Question: I'm currently going through Oreilly's 3D Programming for iOS book and translating everything from C++ to Objective - C for numerous purposes including later optimization and in depth understanding of functions and APIs. I'd much rather learn to leverage the new GLKit rather rely on C++'s currently language specifically for iOS development. Below is the translated code I have so far for creating the 3D cone model the book provides. Unfortunately, only one sliver of both the bottom disk and the cone itself appear and I have no idea why. Would anyone be able to assist me in this. Please, if you see any optimizations (which I haven't gone over yet because I'm still translating) or suggestions for better ways of doing anything I would love to hear some feed back. I really would like assistance in finding the issue though. I've been looking for a few days without results. Attached below is an image of what I'm outputting (it should be a full 3D rounded cone).

'''
//
// IRenderingEngine2.m
// HelloArrow
//
// Created by TheGamingArt on 3/4/13.
// Copyright (c) 2013 Brandon Levasseur. All rights reserved.
//
#import "IRenderingEngine2.h"
#define STRINGIFY(A) #A
#import "Simple.frag"
#import "Simple.vert"
static const float RevolutionsPerSecond = 1;
static const float AnimationDuration = 0.25f;
static const float coneSlices = 40.f;
static const int numberOfConeVerticies = ((coneSlices/*number of coneSlices*/ +1) *2);
static const int numberOfDiskVerticies = (coneSlices + 2);
typedef struct{
GLKVector3 Position;
GLKVector4 Color;
}Vertex;
typedef struct{
GLKQuaternion Start; //starting orientation
GLKQuaternion End; //ending orientation
GLKQuaternion Current; //current interpolated orientation
float Elapsed; //time span in seconds for a slerp fraction between 0 and 1
float Duration; //time span in seconds for a slerp fraction between 0 and 1
}Animation; //enables smooth 3D transitions
@interface IRenderingEngine2(){
GLuint framebuffer;
GLuint colorRenderbuffer;
GLuint depthRenderbuffer; //Because of this being 3D, need depthRender. If only 2d, only need colorRender
float currentAngle; //angles in degrees
float desiredAngle; //added for smooth rotation transition
Vertex cone[numberOfConeVerticies];
Vertex disk[numberOfDiskVerticies];
Animation animation;
GLuint simpleProgram;
}
-(float) getRotationDirection;
-(void)applyRotation:(float)degrees;
-(GLuint)buildProgramWithVertex:(const char *)vShaderSource andFragment:(const char *)fShaderSource;
-(void)applyOrthoWithMaxX:(float)maxX andMaxY:(float)maxY;
-(GLuint)buildShaderWithSource:(const char *)source shaderType:(GLenum)type;
-(GLKQuaternion) quaternionCreateFromVectors:(GLKVector3)v0 :(GLKVector3)v1;
@end
@implementation IRenderingEngine2
-(id)init{
self = [super init];
if (self) {
glGenRenderbuffers(1, &colorRenderbuffer);
glBindRenderbuffer(GL_RENDERBUFFER, colorRenderbuffer);
}
return self;
}
-(void)setRenderWidth:(int)width andHeight:(int)height{
const float coneRadius = 0.5f;
const float coneHeight = 1.866f;
// const int coneSlices = 40;
{
//Generate vertices for the disk....
//Uses triangle fan so the total number of vertices is n+2: one exxtra vertex for the center and another for closing the loop
//Allocate space for the disk vertices.
//m_disk.resize(coneSlices + 2)
int vertexIterator = 0;
disk[vertexIterator].Color = GLKVector4Make(0.75f, 0.75f, 0.75f, 1.0f);
disk[vertexIterator].Position.x = 0.0f;
disk[vertexIterator].Position.y = 1.0f - coneHeight;
disk[vertexIterator].Position.z = 0.0f;
vertexIterator++;
//Initialize the rim vertices of the triangle fan
const float dtheta = M_2_PI / coneSlices;
for (float theta = 0.0f; vertexIterator != numberOfDiskVerticies; theta += dtheta) {
disk[vertexIterator].Color = GLKVector4Make(0.75f, 0.75f, 0.75f, 1.0f);
disk[vertexIterator].Position.x = coneRadius * cosf(theta);
disk[vertexIterator].Position.y = 1 - coneHeight;
disk[vertexIterator].Position.z = coneRadius * sinf(theta);
vertexIterator++;
}
}
{
//Generate vertices for body of cone
int vertexIterator = 0;
//Initialize the vertices of the triangle strip.
const float dtheta = M_2_PI /coneSlices;
for (float theta = 0; vertexIterator != numberOfConeVerticies ; theta += dtheta) {
//Grayscale gradient
float brightness = abs(sinf(theta)); // creates a grayscale gradient as a cheap way to simulate lighting.. aka baked lighting hack
GLKVector4 color = GLKVector4Make(brightness, brightness, brightness, 1);
//Apex vertex
cone[vertexIterator].Position = GLKVector3Make(0.0f, 1.0f, 0.0f);
cone[vertexIterator].Color = color;
vertexIterator++;
//Rim vertex
cone[vertexIterator].Position.x = coneRadius * cosf(theta);
cone[vertexIterator].Position.y = 1 - coneHeight;
cone[vertexIterator].Position.z = coneRadius * sinf(theta);
cone[vertexIterator].Color = color;
vertexIterator++;
}
}
//Create the depth buffer
glGenRenderbuffers(1, &depthRenderbuffer);
glBindRenderbuffer(GL_RENDERBUFFER, depthRenderbuffer);
glRenderbufferStorage(GL_RENDERBUFFER, GL_DEPTH_COMPONENT16, width * [[UIScreen mainScreen] scale], height * [[UIScreen mainScreen] scale]);
//Create the framebuffer object and attach the color buffer.
glGenFramebuffers(1, &framebuffer);
glBindFramebuffer(GL_FRAMEBUFFER, framebuffer);
glFramebufferRenderbuffer(GL_FRAMEBUFFER, GL_COLOR_ATTACHMENT0, GL_RENDERBUFFER, colorRenderbuffer);
glFramebufferRenderbuffer(GL_FRAMEBUFFER, GL_DEPTH_ATTACHMENT, GL_RENDERBUFFER, depthRenderbuffer);
//Bind the color buffer for rendering
glBindRenderbuffer(GL_RENDERBUFFER, colorRenderbuffer);
glViewport(0, 0, width * [[UIScreen mainScreen] scale], height * [[UIScreen mainScreen] scale]);
glEnable(GL_DEPTH_TEST);
simpleProgram = [self buildProgramWithVertex:SimpleVertexShader andFragment:SimpleFragmentShader];
glUseProgram(simpleProgram);
//Set the Projection Matrix
GLint projectionUniform = glGetUniformLocation(simpleProgram, "Projection");
GLKMatrix4 projectionMatrix = GLKMatrix4MakeFrustum(-1.6f, 1.6f, -2.4f, 2.4f, 5.0f, 10.0f);
glUniformMatrix4fv(projectionUniform, 1.0f, 0.0f, &projectionMatrix.m00);
}
-(void)render{
GLuint positionSlot = glGetAttribLocation(simpleProgram, "Position");
GLuint colorSlot = glGetAttribLocation(simpleProgram, "SourceColor");
glClearColor(0.5f, 0.5f, 0.5f, 1.0f);
glClear(GL_COLOR_BUFFER_BIT | GL_DEPTH_BUFFER_BIT);
glEnableVertexAttribArray(positionSlot);
glEnableVertexAttribArray(colorSlot);
// animation.Current.w = 1.0f;
// animation.End.w = 1.0f;
// animation.Start.w = 1.0f;
GLKMatrix4 rotation = GLKMatrix4MakeWithQuaternion(animation.Current);
//Set the model-view matrix
GLint modelviewUniform = glGetUniformLocation(simpleProgram, "Modelview");
GLKMatrix4 modelviewMatrix = GLKMatrix4Translate(rotation, 0.0f, 0.0f, -7.0f);
glUniformMatrix4fv(modelviewUniform, 1.0f, 0.0f, &modelviewMatrix.m00);
//Draw the cone
{
GLsizei stride = sizeof(Vertex);
const GLvoid *pCoords = &cone[0].Position.x;
const GLvoid *pColors = &cone[0].Color.r; //changed here to r from x for Red
glVertexAttribPointer(positionSlot, 3, GL_FLOAT, GL_FALSE, stride, pCoords);
glVertexAttribPointer(colorSlot, 4, GL_FLOAT, GL_FALSE, stride, pColors);
glDrawArrays(GL_TRIANGLE_STRIP, 0, sizeof(cone)/sizeof(Vertex));
}
//Draw the disk that caps off the base of the cone
{
GLsizei stride = sizeof(Vertex);
const GLvoid *pCoords = &disk[0].Position.x;
const GLvoid *pColors = &disk[0].Color.r; //changed from x to r
glVertexAttribPointer(positionSlot, 3, GL_FLOAT, GL_FALSE, stride, pCoords);
glVertexAttribPointer(colorSlot, 4, GL_FLOAT, GL_FALSE, stride, pColors);
glDrawArrays(GL_TRIANGLE_FAN, 0, sizeof(disk)/sizeof(Vertex));
}
glDisableVertexAttribArray(positionSlot);
glDisableVertexAttribArray(colorSlot);
}
-(void)updateAnimationForTime:(float)timeStep{
NSString *currentQuaternion = NSStringFromGLKQuaternion(animation.Current);
NSString *endQuaternion = NSStringFromGLKQuaternion(animation.End);
if ([currentQuaternion isEqualToString:endQuaternion]) {
return;
}
animation.Elapsed += timeStep;
if (animation.Elapsed >= AnimationDuration) {
animation.Current = animation.End;
}
else{
float mu = animation.Elapsed / AnimationDuration;
animation.Current = GLKQuaternionSlerp(animation.Start, animation.End, mu);
}
}
-(void)onRotate:(enum DeviceOrientation) orientation{
GLKVector3 direction;
switch (orientation) {
case DeviceOrientationUnknown:
case DeviceOrientationPortrait:
direction = GLKVector3Make(0.0f, 1.0f, 0.0f);
break;
case DeviceOrientationPortraitUpsideDown:
direction = GLKVector3Make(0.0f, -1.0f, 0.0f);
break;
case DeviceOrientationFaceDown:
direction = GLKVector3Make(0.0f, 0.0f, -1.0f);
break;
case DeviceOrientationFaceUp:
direction = GLKVector3Make(0.0f, 0.0f, 1.0f);
break;
case DeviceOrientationLandscapeLeft:
direction = GLKVector3Make(+1.0f, 0.0f, 0.0f);
break;
case DeviceOrientationLandscapeRight:
direction = GLKVector3Make(-1.0f, 0.0f, 0.0f);
break;
}
animation.Elapsed = 0;
animation.Start = animation.Current = animation.End;
// animation.End = GLKQuaternionMakeWi
GLKVector3 vector = GLKVector3Make(0.0f, 1.0f, 0.0f);
animation.End = [self quaternionCreateFromVectors:vector :direction];
// (GLKVector3Make(0.0f, 1.0f, 0.0f), direction);
}
-(float)getRotationDirection{
float delta = desiredAngle - currentAngle;
// NSLog(@"delta: %f", delta);
if (delta == 0) {
return 0;
}
bool counterclockwise = ((delta > 0 && delta <= 180) || (delta < -180));
float test = counterclockwise ? +1.0 : -1.0;
NSLog(@"Return Value: %f",test );
return counterclockwise ? +1 : -1; //problem
}
-(void)applyRotation:(float)degrees{
}
-(void)applyOrthoWithMaxX
:(float)maxX andMaxY:(float)maxY{
}
-(GLuint)buildProgramWithVertex:(const char *)vShaderSource andFragment:(const char *)fShaderSource{
GLuint vertexShader = [self buildShaderWithSource:vShaderSource shaderType:GL_VERTEX_SHADER];
GLuint fragmentShader = [self buildShaderWithSource:fShaderSource shaderType:GL_FRAGMENT_SHADER];
GLuint programHandle = glCreateProgram();
glAttachShader(programHandle, vertexShader);
glAttachShader(programHandle, fragmentShader);
glLinkProgram(programHandle);
GLint linkSuccess;
glGetProgramiv(programHandle, GL_LINK_STATUS, &linkSuccess);
if (linkSuccess == GL_FALSE) {
GLchar messages[256];
glGetProgramInfoLog(programHandle, sizeof(messages), 0, &messages[0]);
NSLog(@"%s", messages);
exit(1);
}
return programHandle;
}
-(GLuint)buildShaderWithSource:(const char *)source shaderType:(GLenum)type{
GLuint shaderHandle = glCreateShader(type);
glShaderSource(shaderHandle, 1, &source, 0);
glCompileShader(shaderHandle);
GLint compileSuccess;
glGetShaderiv(shaderHandle, GL_COMPILE_STATUS, &compileSuccess);
if (compileSuccess == GL_FALSE) {
GLchar messages[256];
glGetShaderInfoLog(shaderHandle, sizeof(messages), 0, &messages[0]);
NSLog(@"%s", messages);
exit(1);
}
return shaderHandle;
}
-(GLKQuaternion) createFromAxis:(GLKVector3)axis withAngle:(float)radians //Minor calculating issues
{
GLKQuaternion q;
q.w = cosf(radians / 2);
q.x = q.y = q.z = sinf(radians / 2);
q.x *= axis.x;
q.y *= axis.y;
q.z *= axis.z;
return q;
}
-(GLKQuaternion) quaternionCreateFromVectors:(GLKVector3)v0 :(GLKVector3)v1 // Minor calculating issues
{
GLKVector3 v1Negative = GLKVector3Negate(v1);
NSLog(@"strings: v0: %@ v1:%@", NSStringFromGLKVector3(v0), NSStringFromGLKVector3(v1Negative));
if (/*NSStringFromGLKVector3(v0) == NSStringFromGLKVector3(v1Negative)*/ v0.g == v1Negative.g)
return [self createFromAxis:GLKVector3Make(1.0f, 0.0f, 0.0f) withAngle:M_1_PI];
GLKVector3 c = GLKVector3CrossProduct(v0, v1);// v0.Cross(v1);
int d = GLKVector3DotProduct(v0, v1); // v0.Dot(v1);
int s = sqrt((1 + d) *2);
GLKQuaternion q;
q.x = c.x / s;
q.y = c.y / s;
q.z = c.z / s;
q.w = s / 2.0f;
return q;
}
@end
'''
For the most part, I want to get this running and then need to learn how to implement GLKQuanternions to add in methods such as
'''
m_animation.End = Quaternion::CreateFromVectors(vec3(0, 1, 0), direction);
'''
AKA:
'''
inline QuaternionT<T> QuaternionT<T>::CreateFromVectors(const Vector3<T>& v0, const Vector3<T>& v1)
{
if (v0 == -v1)
return QuaternionT<T>::CreateFromAxisAngle(vec3(1, 0, 0), Pi);
Vector3<T> c = v0.Cross(v1);
T d = v0.Dot(v1);
T s = std::sqrt((1 + d) * 2);
QuaternionT<T> q;
q.x = c.x / s;
q.y = c.y / s;
q.z = c.z / s;
q.w = s / 2.0f;
return q;
}
'''
As a temporary add in, I've created the same methods for Quaternions in Objective-C
'''
-(GLKQuaternion) createFromAxis:(GLKVector3)axis withAngle:(float)radians //Minor calculating issues
{
GLKQuaternion q;
q.w = cosf(radians / 2);
q.x = q.y = q.z = sinf(radians / 2);
q.x *= axis.x;
q.y *= axis.y;
q.z *= axis.z;
return q;
}
-(GLKQuaternion) quaternionCreateFromVectors:(GLKVector3)v0 :(GLKVector3)v1 // Minor calculating issues
{
GLKVector3 v1Negative = GLKVector3Negate(v1);
NSLog(@"strings: v0: %@ v1:%@", NSStringFromGLKVector3(v0), NSStringFromGLKVector3(v1Negative));
if (/*NSStringFromGLKVector3(v0) == NSStringFromGLKVector3(v1Negative)*/ v0.g == v1Negative.g)
return [self createFromAxis:GLKVector3Make(1.0f, 0.0f, 0.0f) withAngle:M_1_PI];
GLKVector3 c = GLKVector3CrossProduct(v0, v1);// v0.Cross(v1);
int d = GLKVector3DotProduct(v0, v1); // v0.Dot(v1);
int s = sqrt((1 + d) *2);
GLKQuaternion q;
q.x = c.x / s;
q.y = c.y / s;
q.z = c.z / s;
q.w = s / 2.0f;
return q;
}
'''
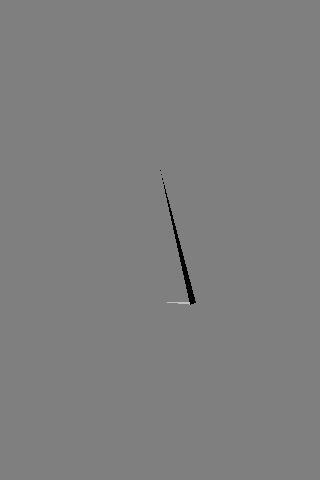
Answer: Seems I didn't realize the the Pi function in the cmath was const float Pi = 4 * std::stan(1.0f). All I had to do was recalculate to const float dtheta = (M_PI * 2) / coneSlices; and voila. I would like any suggestions on improvements though.